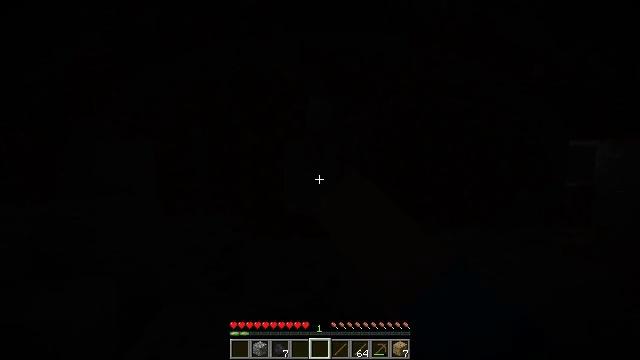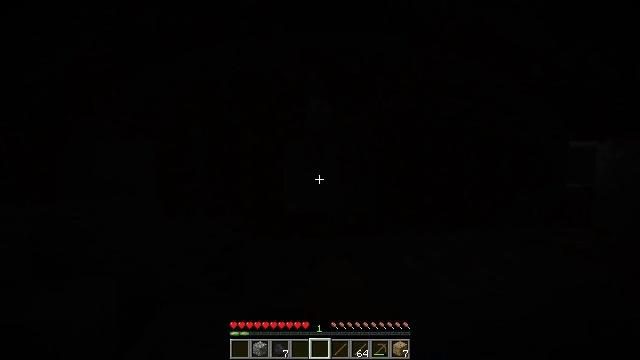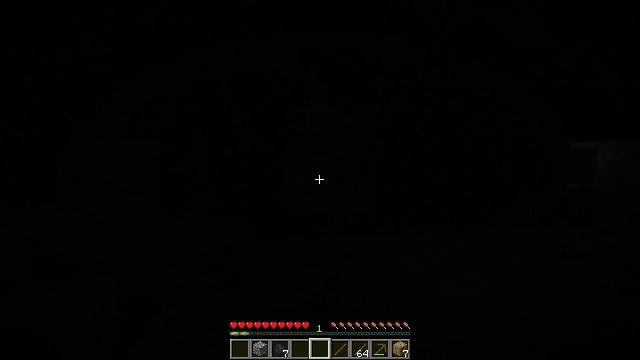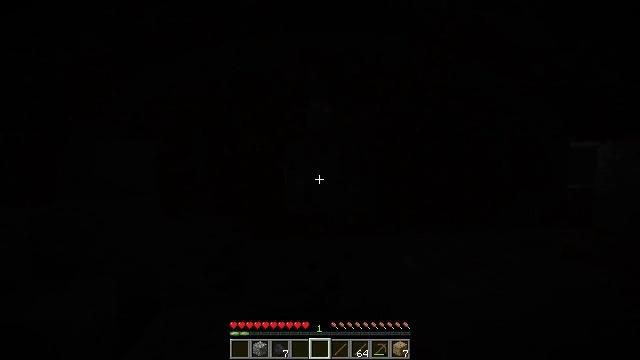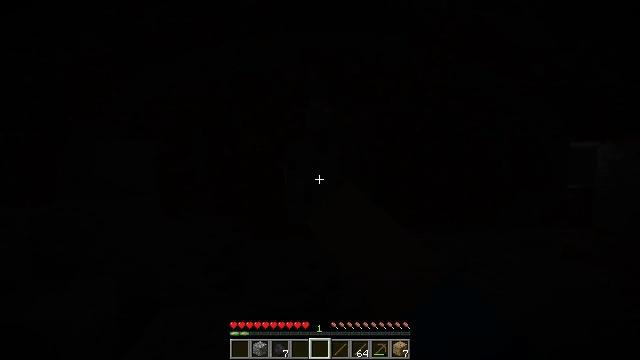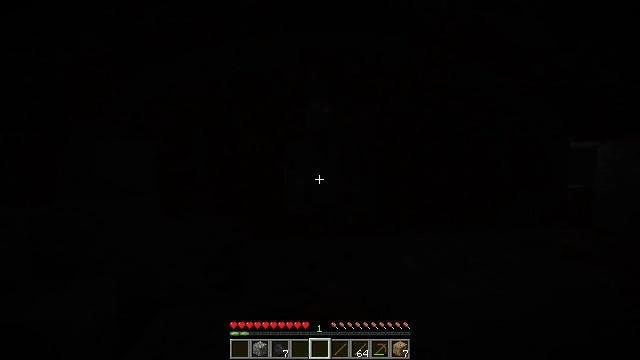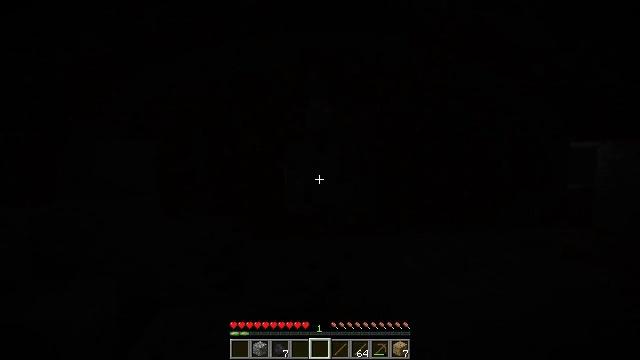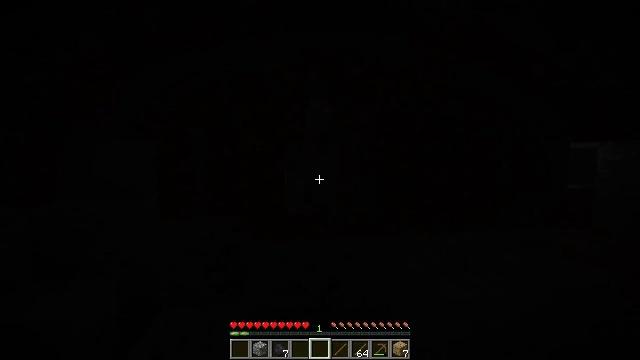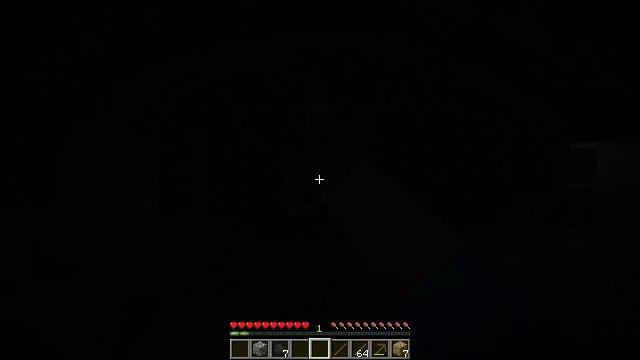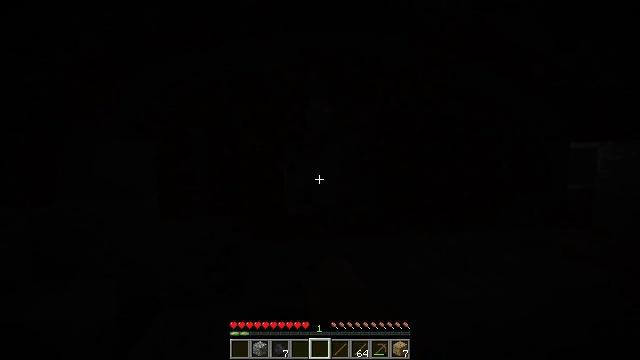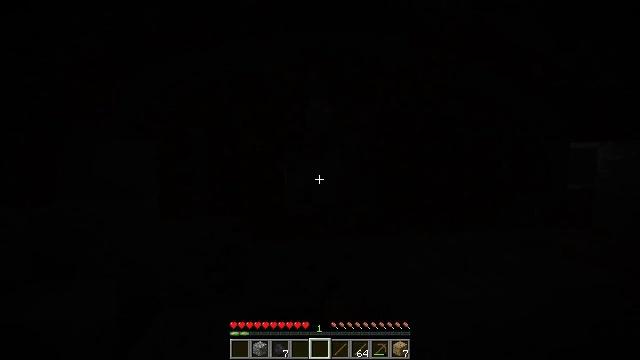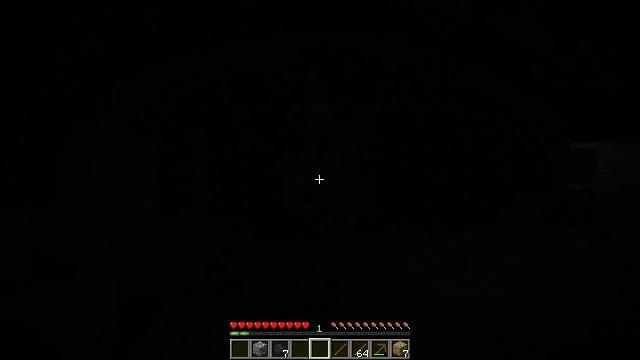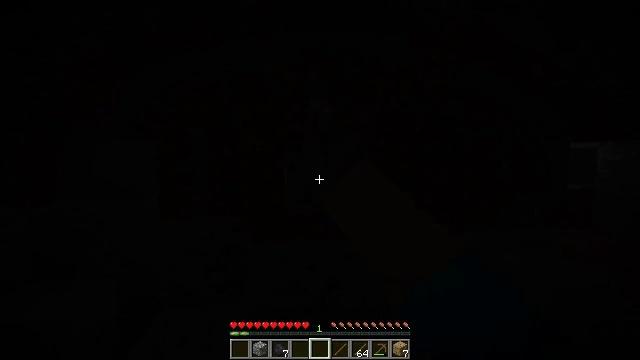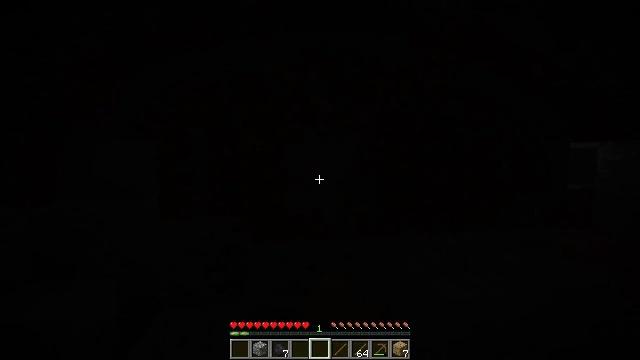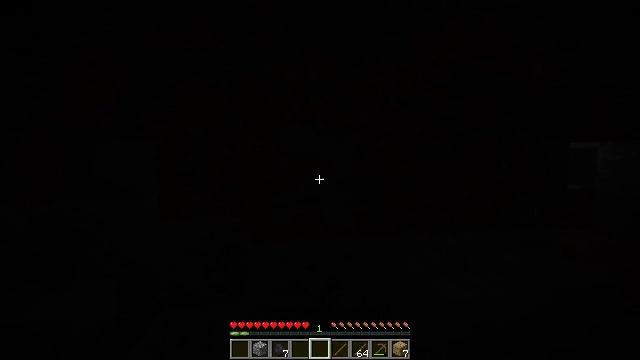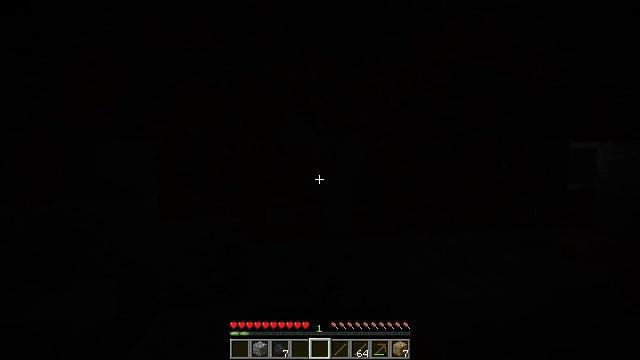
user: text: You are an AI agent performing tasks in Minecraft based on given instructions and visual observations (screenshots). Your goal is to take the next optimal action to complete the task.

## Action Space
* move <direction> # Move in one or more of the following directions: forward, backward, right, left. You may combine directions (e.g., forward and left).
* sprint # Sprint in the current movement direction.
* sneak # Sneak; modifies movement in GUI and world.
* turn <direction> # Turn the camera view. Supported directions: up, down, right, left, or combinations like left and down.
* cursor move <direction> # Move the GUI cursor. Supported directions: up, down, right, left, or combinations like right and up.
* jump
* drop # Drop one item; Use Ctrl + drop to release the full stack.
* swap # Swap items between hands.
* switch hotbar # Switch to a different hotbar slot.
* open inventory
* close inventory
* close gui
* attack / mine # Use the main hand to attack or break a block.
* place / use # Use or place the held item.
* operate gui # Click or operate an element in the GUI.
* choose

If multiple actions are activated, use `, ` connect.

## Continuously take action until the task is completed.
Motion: motion action
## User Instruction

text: Mine block lever.
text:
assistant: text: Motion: attack / mine
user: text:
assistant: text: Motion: attack / mine
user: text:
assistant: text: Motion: attack / mine
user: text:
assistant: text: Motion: attack / mine
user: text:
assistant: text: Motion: attack / mine
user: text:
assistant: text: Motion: attack / mine
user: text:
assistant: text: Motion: attack / mine
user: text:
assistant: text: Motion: attack / mine
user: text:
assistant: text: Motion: attack / mine
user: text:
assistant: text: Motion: attack / mine
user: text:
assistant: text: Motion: attack / mine
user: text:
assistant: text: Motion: attack / mine
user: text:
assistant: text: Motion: attack / mine
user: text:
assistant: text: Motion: attack / mine
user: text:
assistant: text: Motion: attack / mine
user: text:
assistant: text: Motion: attack / mine
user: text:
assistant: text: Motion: attack / mine
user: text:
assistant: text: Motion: attack / mine